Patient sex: F
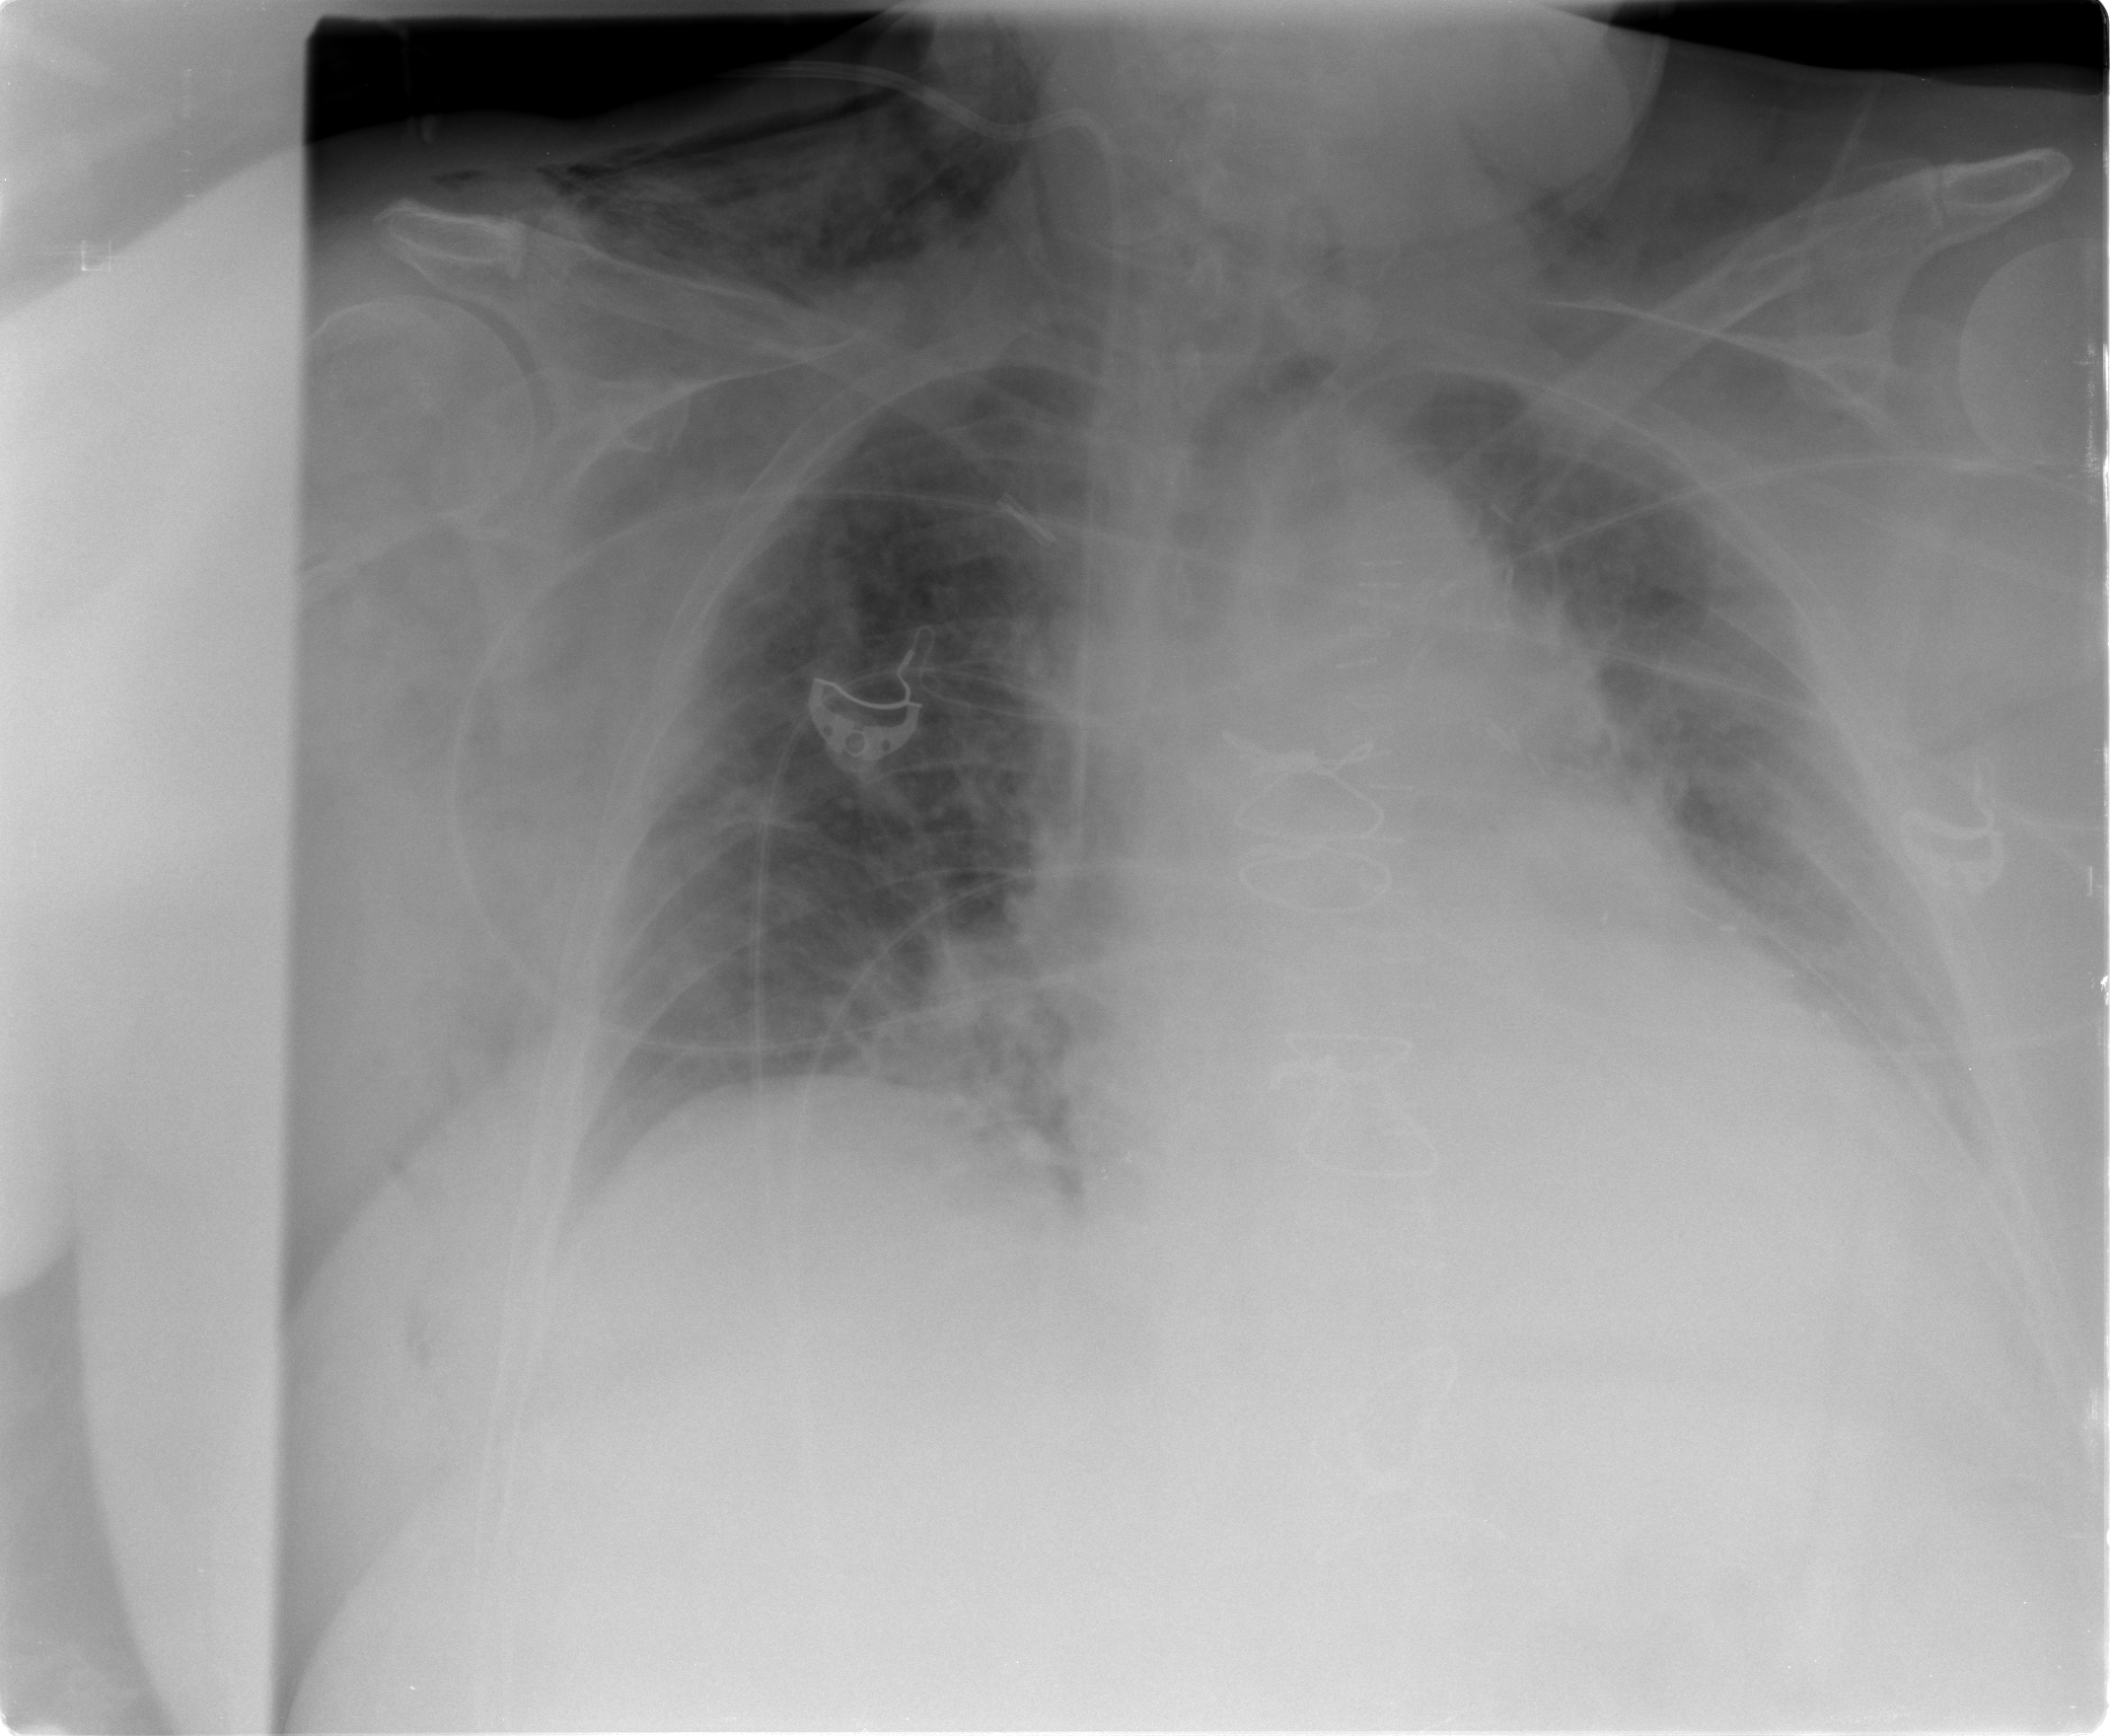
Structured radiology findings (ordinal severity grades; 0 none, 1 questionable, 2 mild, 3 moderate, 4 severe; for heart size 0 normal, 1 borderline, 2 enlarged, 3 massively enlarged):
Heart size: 2
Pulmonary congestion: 2
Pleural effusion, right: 1
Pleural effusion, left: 2
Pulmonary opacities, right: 0
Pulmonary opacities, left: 0
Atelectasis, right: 2
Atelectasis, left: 2